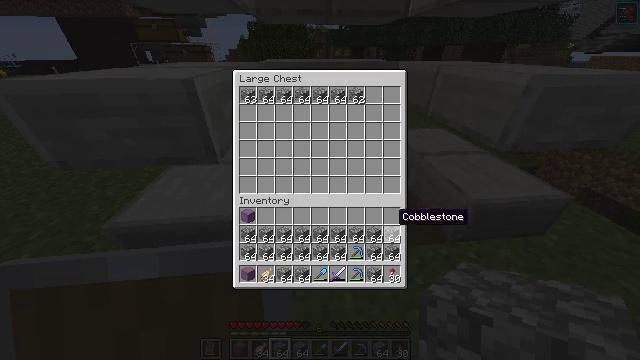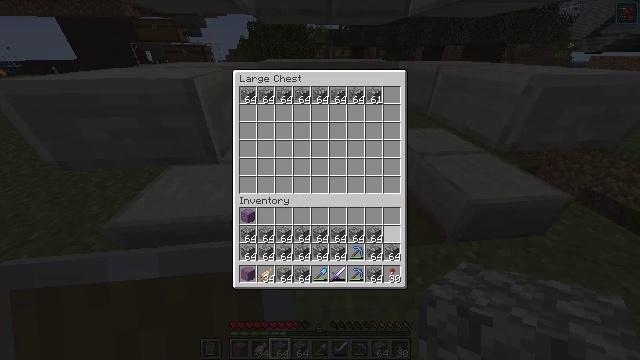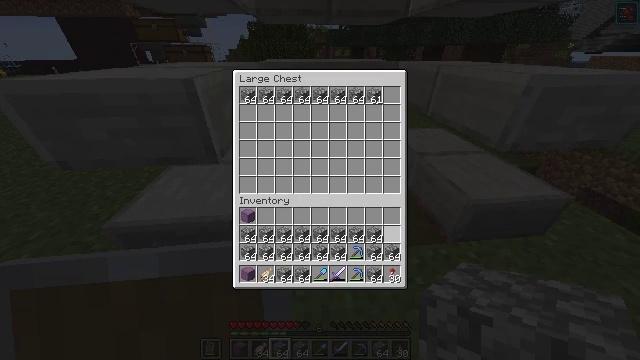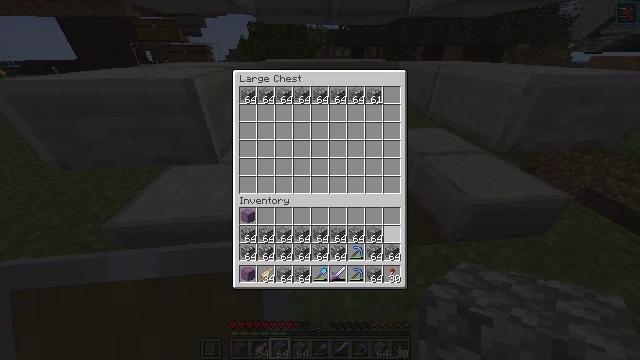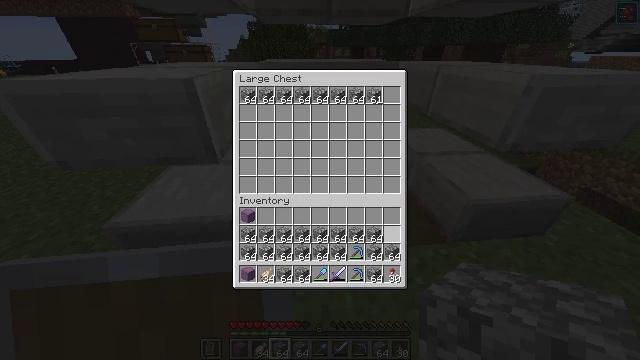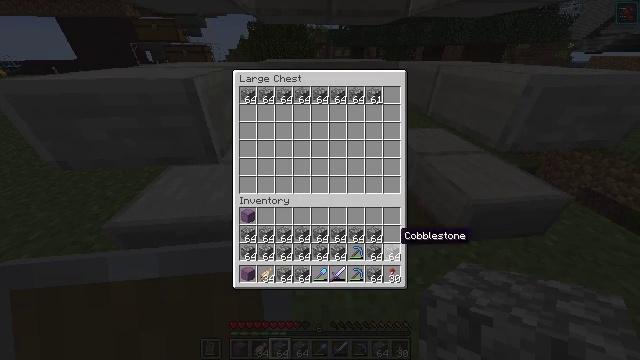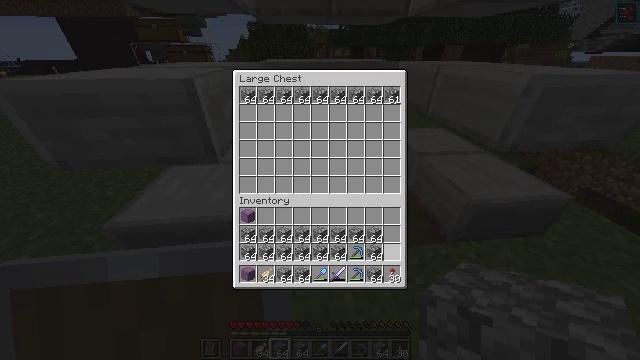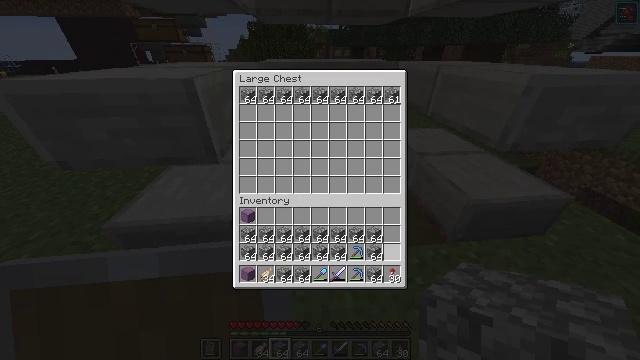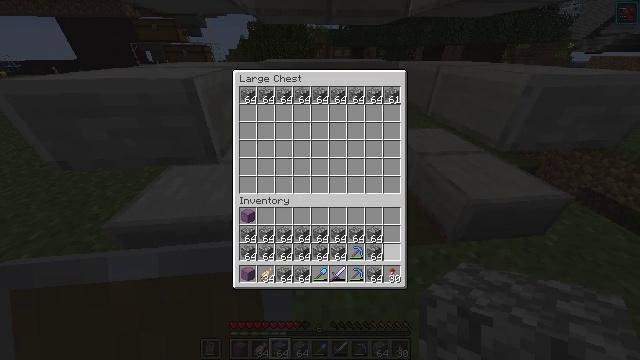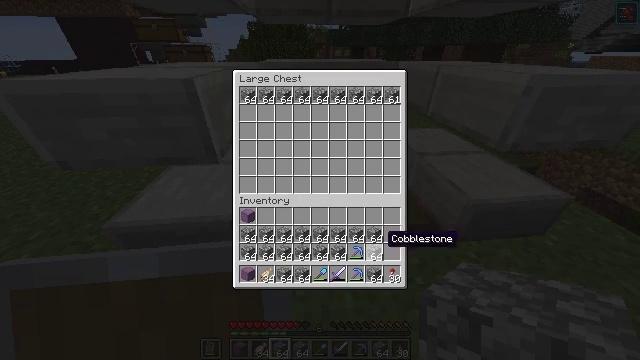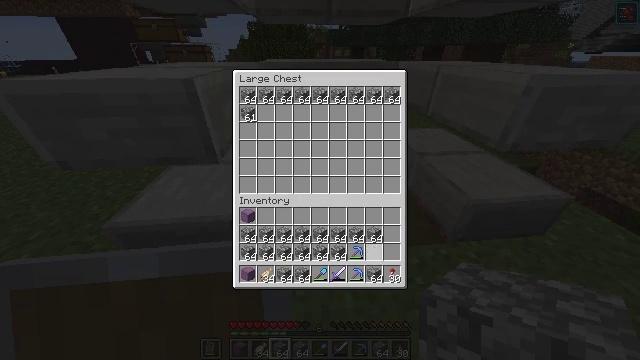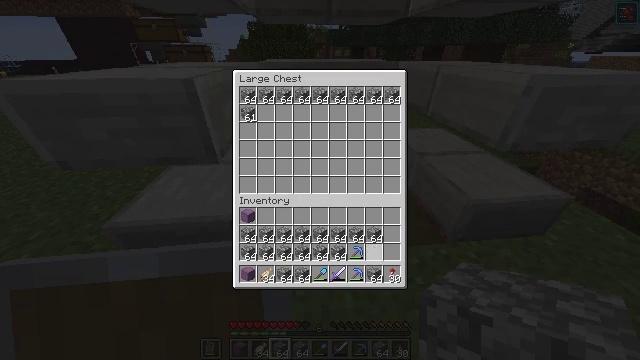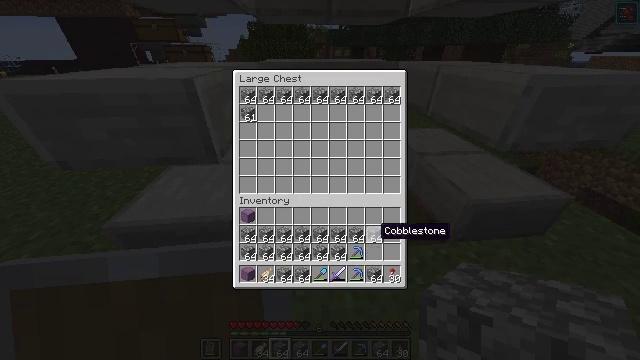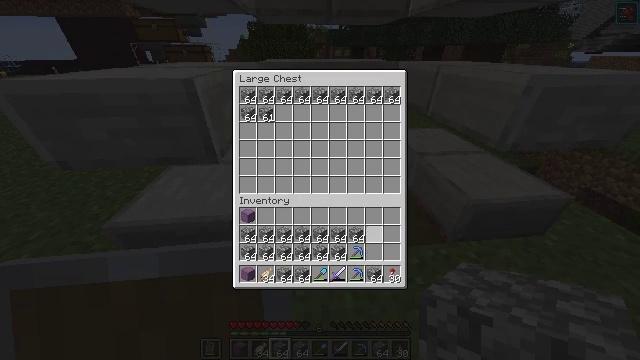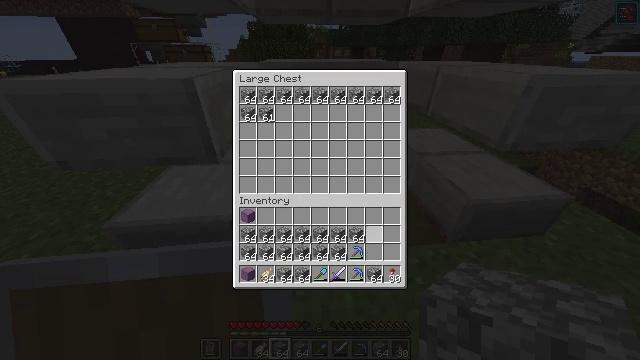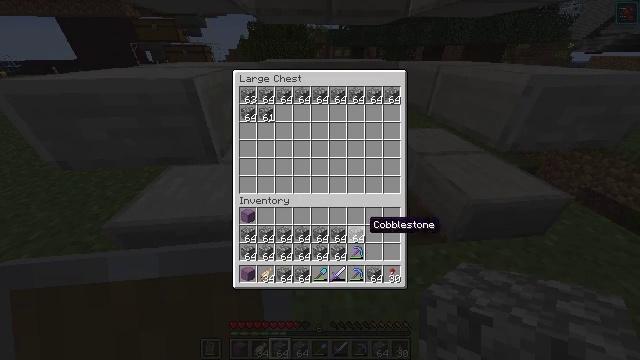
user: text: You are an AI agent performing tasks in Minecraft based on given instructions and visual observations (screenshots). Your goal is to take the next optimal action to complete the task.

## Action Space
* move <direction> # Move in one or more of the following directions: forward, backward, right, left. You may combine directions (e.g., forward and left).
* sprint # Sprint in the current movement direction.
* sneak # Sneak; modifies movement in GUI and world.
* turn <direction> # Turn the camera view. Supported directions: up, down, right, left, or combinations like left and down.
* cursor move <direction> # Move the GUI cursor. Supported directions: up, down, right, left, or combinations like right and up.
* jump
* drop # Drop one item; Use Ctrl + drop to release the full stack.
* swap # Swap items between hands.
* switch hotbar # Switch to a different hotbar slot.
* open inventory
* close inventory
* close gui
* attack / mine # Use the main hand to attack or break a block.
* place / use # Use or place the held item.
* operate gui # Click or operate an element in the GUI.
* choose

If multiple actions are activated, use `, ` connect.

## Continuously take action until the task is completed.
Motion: motion action
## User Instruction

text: Collect the shulker box to move it.
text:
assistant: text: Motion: sneak, choose
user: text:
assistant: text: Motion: sneak
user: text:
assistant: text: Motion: sneak
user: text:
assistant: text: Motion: sneak
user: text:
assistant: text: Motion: sneak, cursor move right and down
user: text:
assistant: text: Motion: sneak, cursor move down, choose
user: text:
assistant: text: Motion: sneak, choose
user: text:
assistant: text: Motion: sneak, cursor move left
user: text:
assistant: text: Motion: sneak
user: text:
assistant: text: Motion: sneak, choose
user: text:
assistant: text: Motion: sneak, choose
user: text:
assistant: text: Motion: sneak, cursor move up
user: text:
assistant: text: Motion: sneak, choose
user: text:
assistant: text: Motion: sneak, choose
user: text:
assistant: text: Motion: sneak, cursor move left
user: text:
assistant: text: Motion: sneak, cursor move left
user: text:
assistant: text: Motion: sneak, choose
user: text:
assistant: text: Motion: sneak, cursor move left, choose
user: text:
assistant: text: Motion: sneak
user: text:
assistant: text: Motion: sneak, choose
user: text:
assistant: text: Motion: sneak, cursor move down, choose
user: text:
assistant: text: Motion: sneak, cursor move down
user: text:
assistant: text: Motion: sneak, choose
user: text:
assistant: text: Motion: sneak, choose
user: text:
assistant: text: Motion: sneak
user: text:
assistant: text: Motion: sneak, choose
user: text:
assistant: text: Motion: sneak, choose
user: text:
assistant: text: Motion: sneak, cursor move up
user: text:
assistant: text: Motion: sneak, choose
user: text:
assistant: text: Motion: sneak, cursor move left, choose